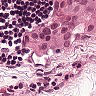
Metastatic tissue present: yes